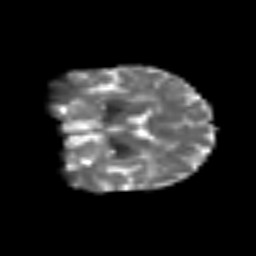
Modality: T2w
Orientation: coronal
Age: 62
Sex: female
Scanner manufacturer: siemens
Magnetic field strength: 3 T
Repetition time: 3.2 s
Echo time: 0.081 s